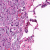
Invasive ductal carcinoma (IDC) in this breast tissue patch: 0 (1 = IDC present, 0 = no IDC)